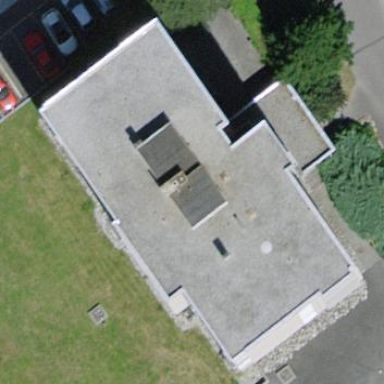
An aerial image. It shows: Building part with flat roof.